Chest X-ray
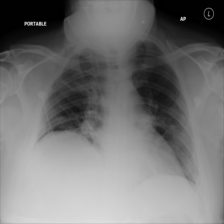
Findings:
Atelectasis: positive
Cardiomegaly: negative
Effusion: negative
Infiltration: negative
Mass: negative
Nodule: negative
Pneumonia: negative
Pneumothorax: negative
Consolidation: negative
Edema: negative
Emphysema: negative
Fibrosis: negative
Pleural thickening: negative
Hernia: negative